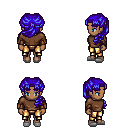
a pixel art fantasy rpg character, female body template, human, dark skin, brown long-sleeve shirt, gold greaves, blue princess hairstyle, leather bracers, white slippers, four views (front, back, left, right), 2x2 character sprite sheet, small pixel art, hard edges, no anti-aliasing